Question: i am puzzled with this problem. this taken my a lot time . yet not figure out any solution.
can you anyone can help me for this problem ?
I tried many things from stack overflow but didn't find any solution.
this is my file.js
'''
require('dotenv').config()
const express = require('express').Router();
const multer = require('multer');
const path = require('path');
const File = require('../models/file');
const { v4: uuid4 } = require('uuid');
let storage = multer.diskStorage({
destination: (req, file, cb) => cb(null, 'uplods/'),
filename: (req, file, cb) => {
const uniqueName = '${Date.now()}-${Math.round(Math.random() * 1E9)}${path.extname(file.originalname)}';
cb(null, uniqueName)
},
})
let upload = multer({
storage,
limit: { fileSize: <PHONE> * 100 },
}).single('myfile');
express.post('/', (req, res) => {
upload(res, req, async (error) => {
// validate request
if (!req.file) {
return res.json({ error: "Files are not validate :( " })
}
if (error) {
return res.status(500).send({ error: error.message })
}
// store in to databse
const file = new File({
filename: req.file.filename,
uuid: uuid4(),
path: req.file.path,
size: req.file.size
})
const response = await file.save();
return res.json({ file: '${process.env.APP_BASE_URL}/files/${response.uuid}' })
//
})
})
module.exports = express;
'''
this is my error :

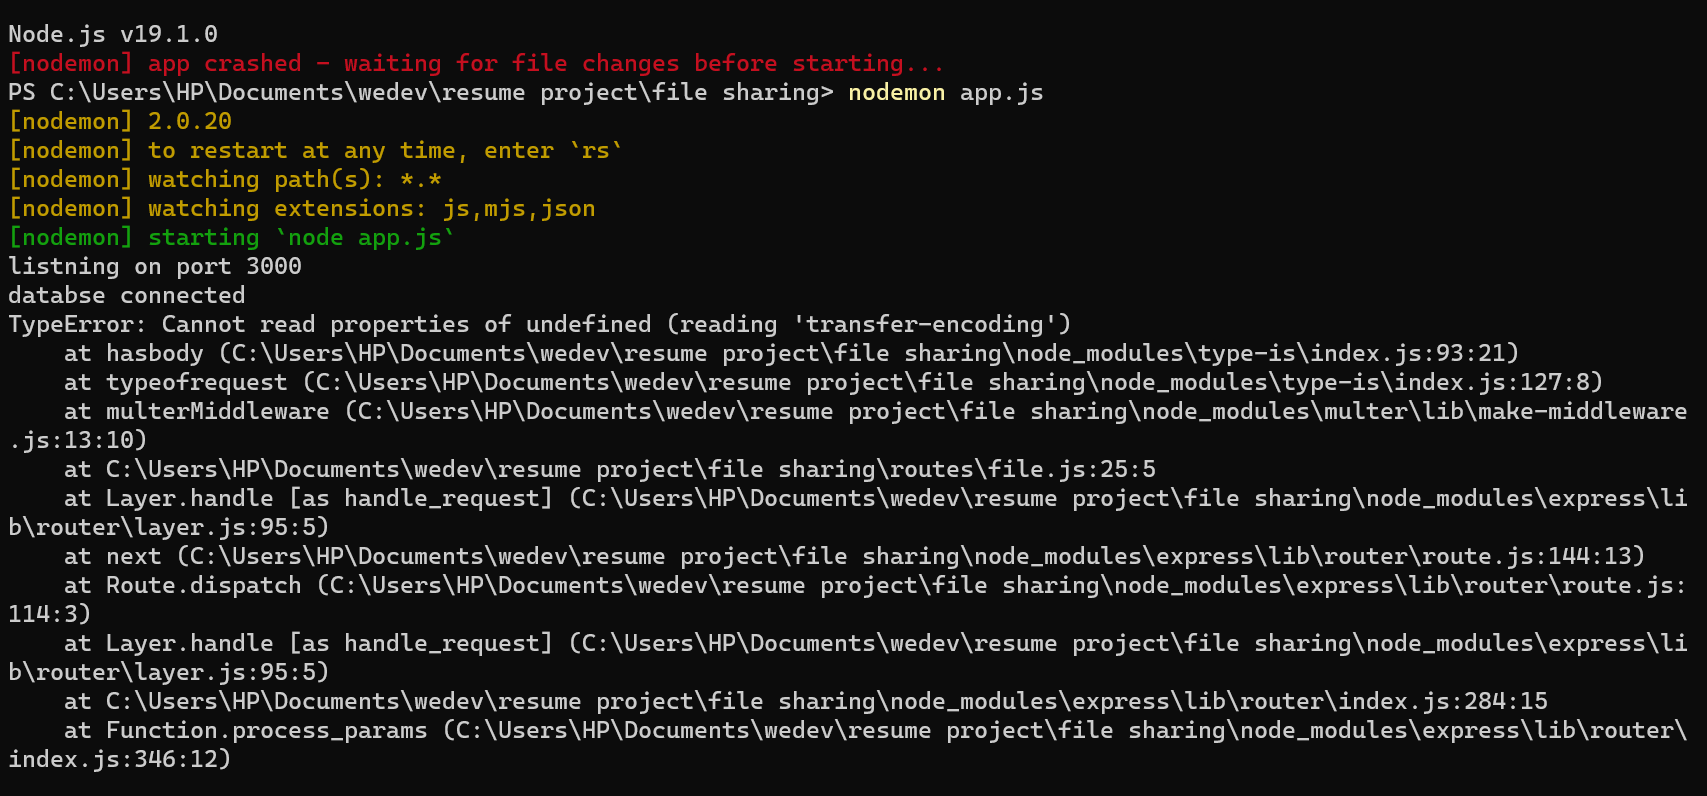
Answer: Problem with your callback. Try to reorganize as below.
'''
let upload = multer({
storage,
limit: { fileSize: <PHONE> * 100 },
});
express.post("/", upload.single("myfile"), async (req, res, error) => {
// validate request
// codes
}
'''